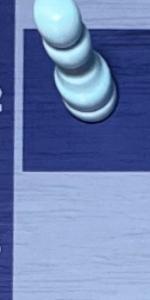
Label: Empty